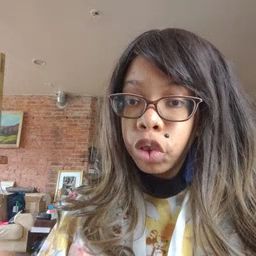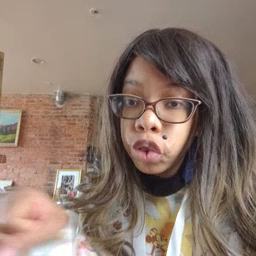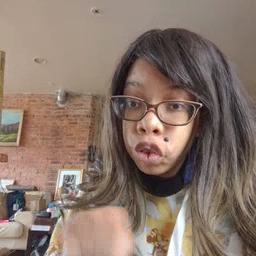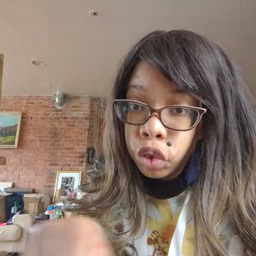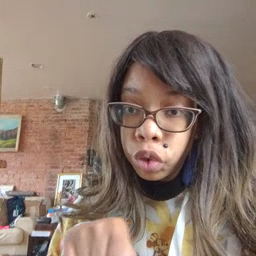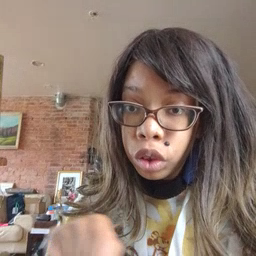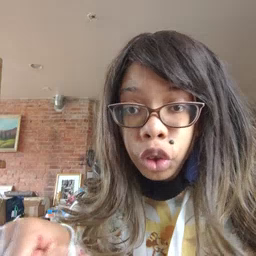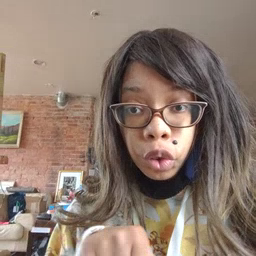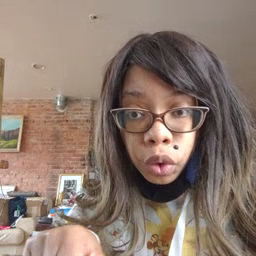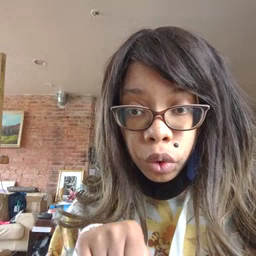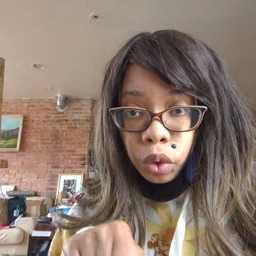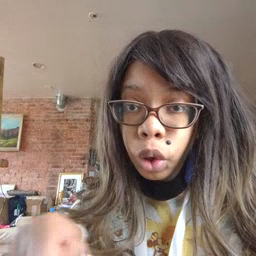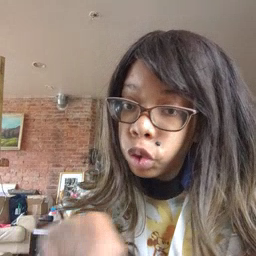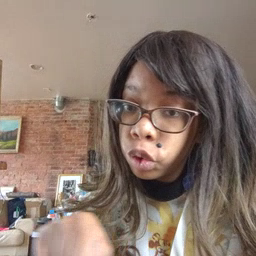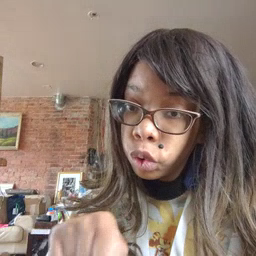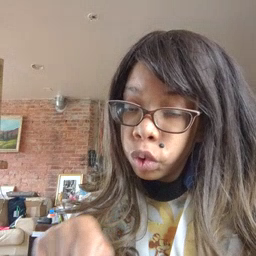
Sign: shoe